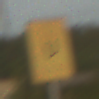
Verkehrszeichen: AnkuendigungOderFortsetzungUmleitungOhnePfeilsymbol
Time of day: SunriseSunset
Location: Outdoor (Suburban)
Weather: PartlyCloudy
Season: NotSpecified
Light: Natural